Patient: sex F, age 60
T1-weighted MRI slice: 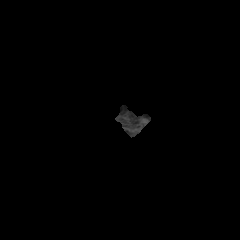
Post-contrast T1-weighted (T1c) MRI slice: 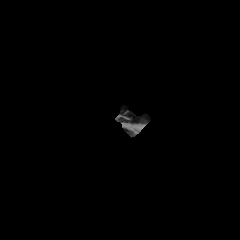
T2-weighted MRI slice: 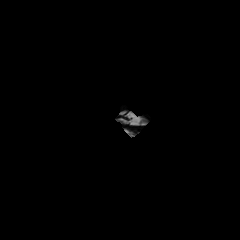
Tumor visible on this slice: no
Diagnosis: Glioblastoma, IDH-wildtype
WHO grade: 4